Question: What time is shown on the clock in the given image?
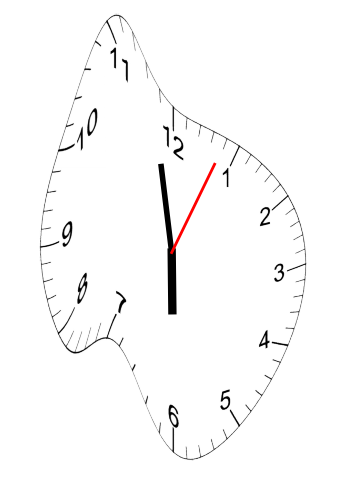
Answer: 05:58:04